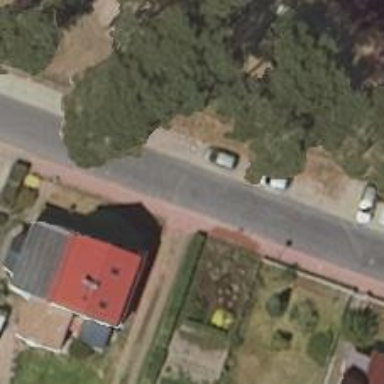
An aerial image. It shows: Asphalt road in residential area.